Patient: sex F, age 71
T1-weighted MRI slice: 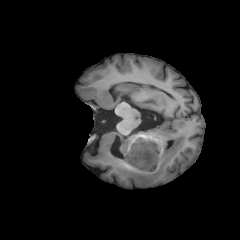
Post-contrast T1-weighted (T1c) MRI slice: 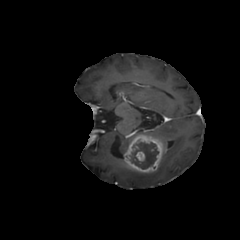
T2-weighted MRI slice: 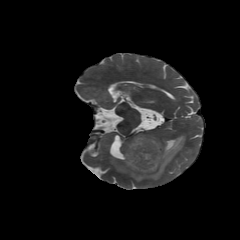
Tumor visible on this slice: yes
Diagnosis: Glioblastoma, IDH-wildtype
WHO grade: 4